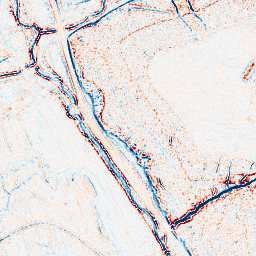
Category: classical
Decomposition family: uniform
Decomposition parameters: size: 5
Upsampling method: cubic_catmull_rom
Upsampling parameters: scale: 2
Upsampling scale: 2